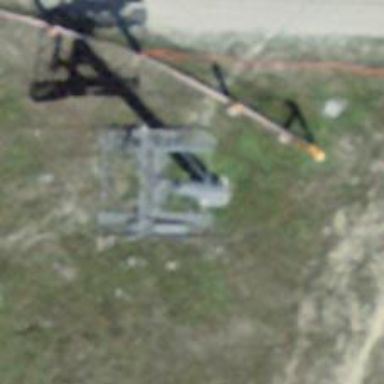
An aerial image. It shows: Pylon used for aerialway.